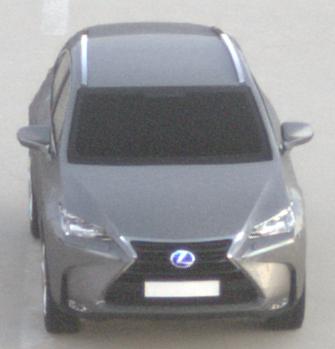
Make: Lexus
Model: NX 300h
Detailed model: NX (AZ1)
Model produced from: 2017/11
Model produced until: 2018/08
Doors: 5
Color: gray
Road condition: dry road
Daytime: sunrise or sunset
Contrast: low contrast